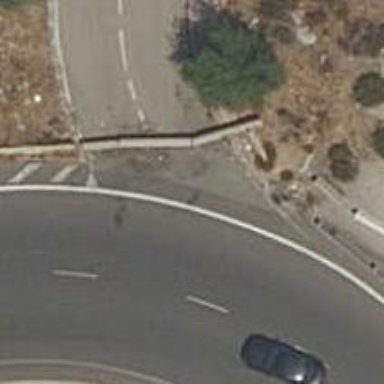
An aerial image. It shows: Block barrier.